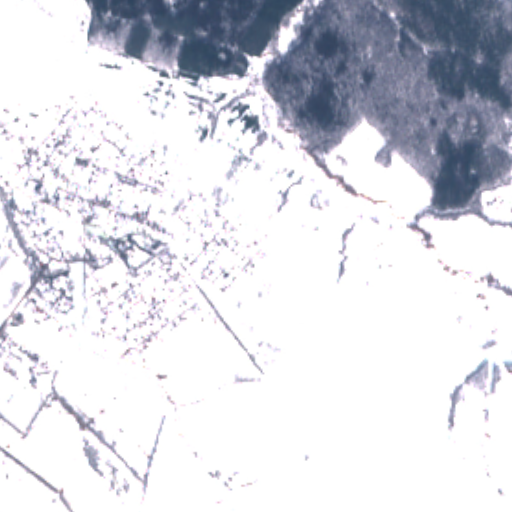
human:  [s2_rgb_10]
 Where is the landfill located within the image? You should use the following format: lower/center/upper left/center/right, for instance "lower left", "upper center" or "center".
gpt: The landfill is located in the lower left of the image.
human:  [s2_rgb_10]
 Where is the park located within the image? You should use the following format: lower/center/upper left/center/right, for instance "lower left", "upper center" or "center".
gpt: The park is located in the lower center of the image.
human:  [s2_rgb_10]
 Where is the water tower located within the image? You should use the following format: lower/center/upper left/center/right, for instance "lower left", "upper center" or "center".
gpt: The water tower is located in the center left of the image.
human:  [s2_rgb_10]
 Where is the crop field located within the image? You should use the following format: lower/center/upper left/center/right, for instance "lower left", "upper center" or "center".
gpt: There is no crop field in the image.